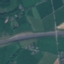
Land use / land cover class: Highway